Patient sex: M
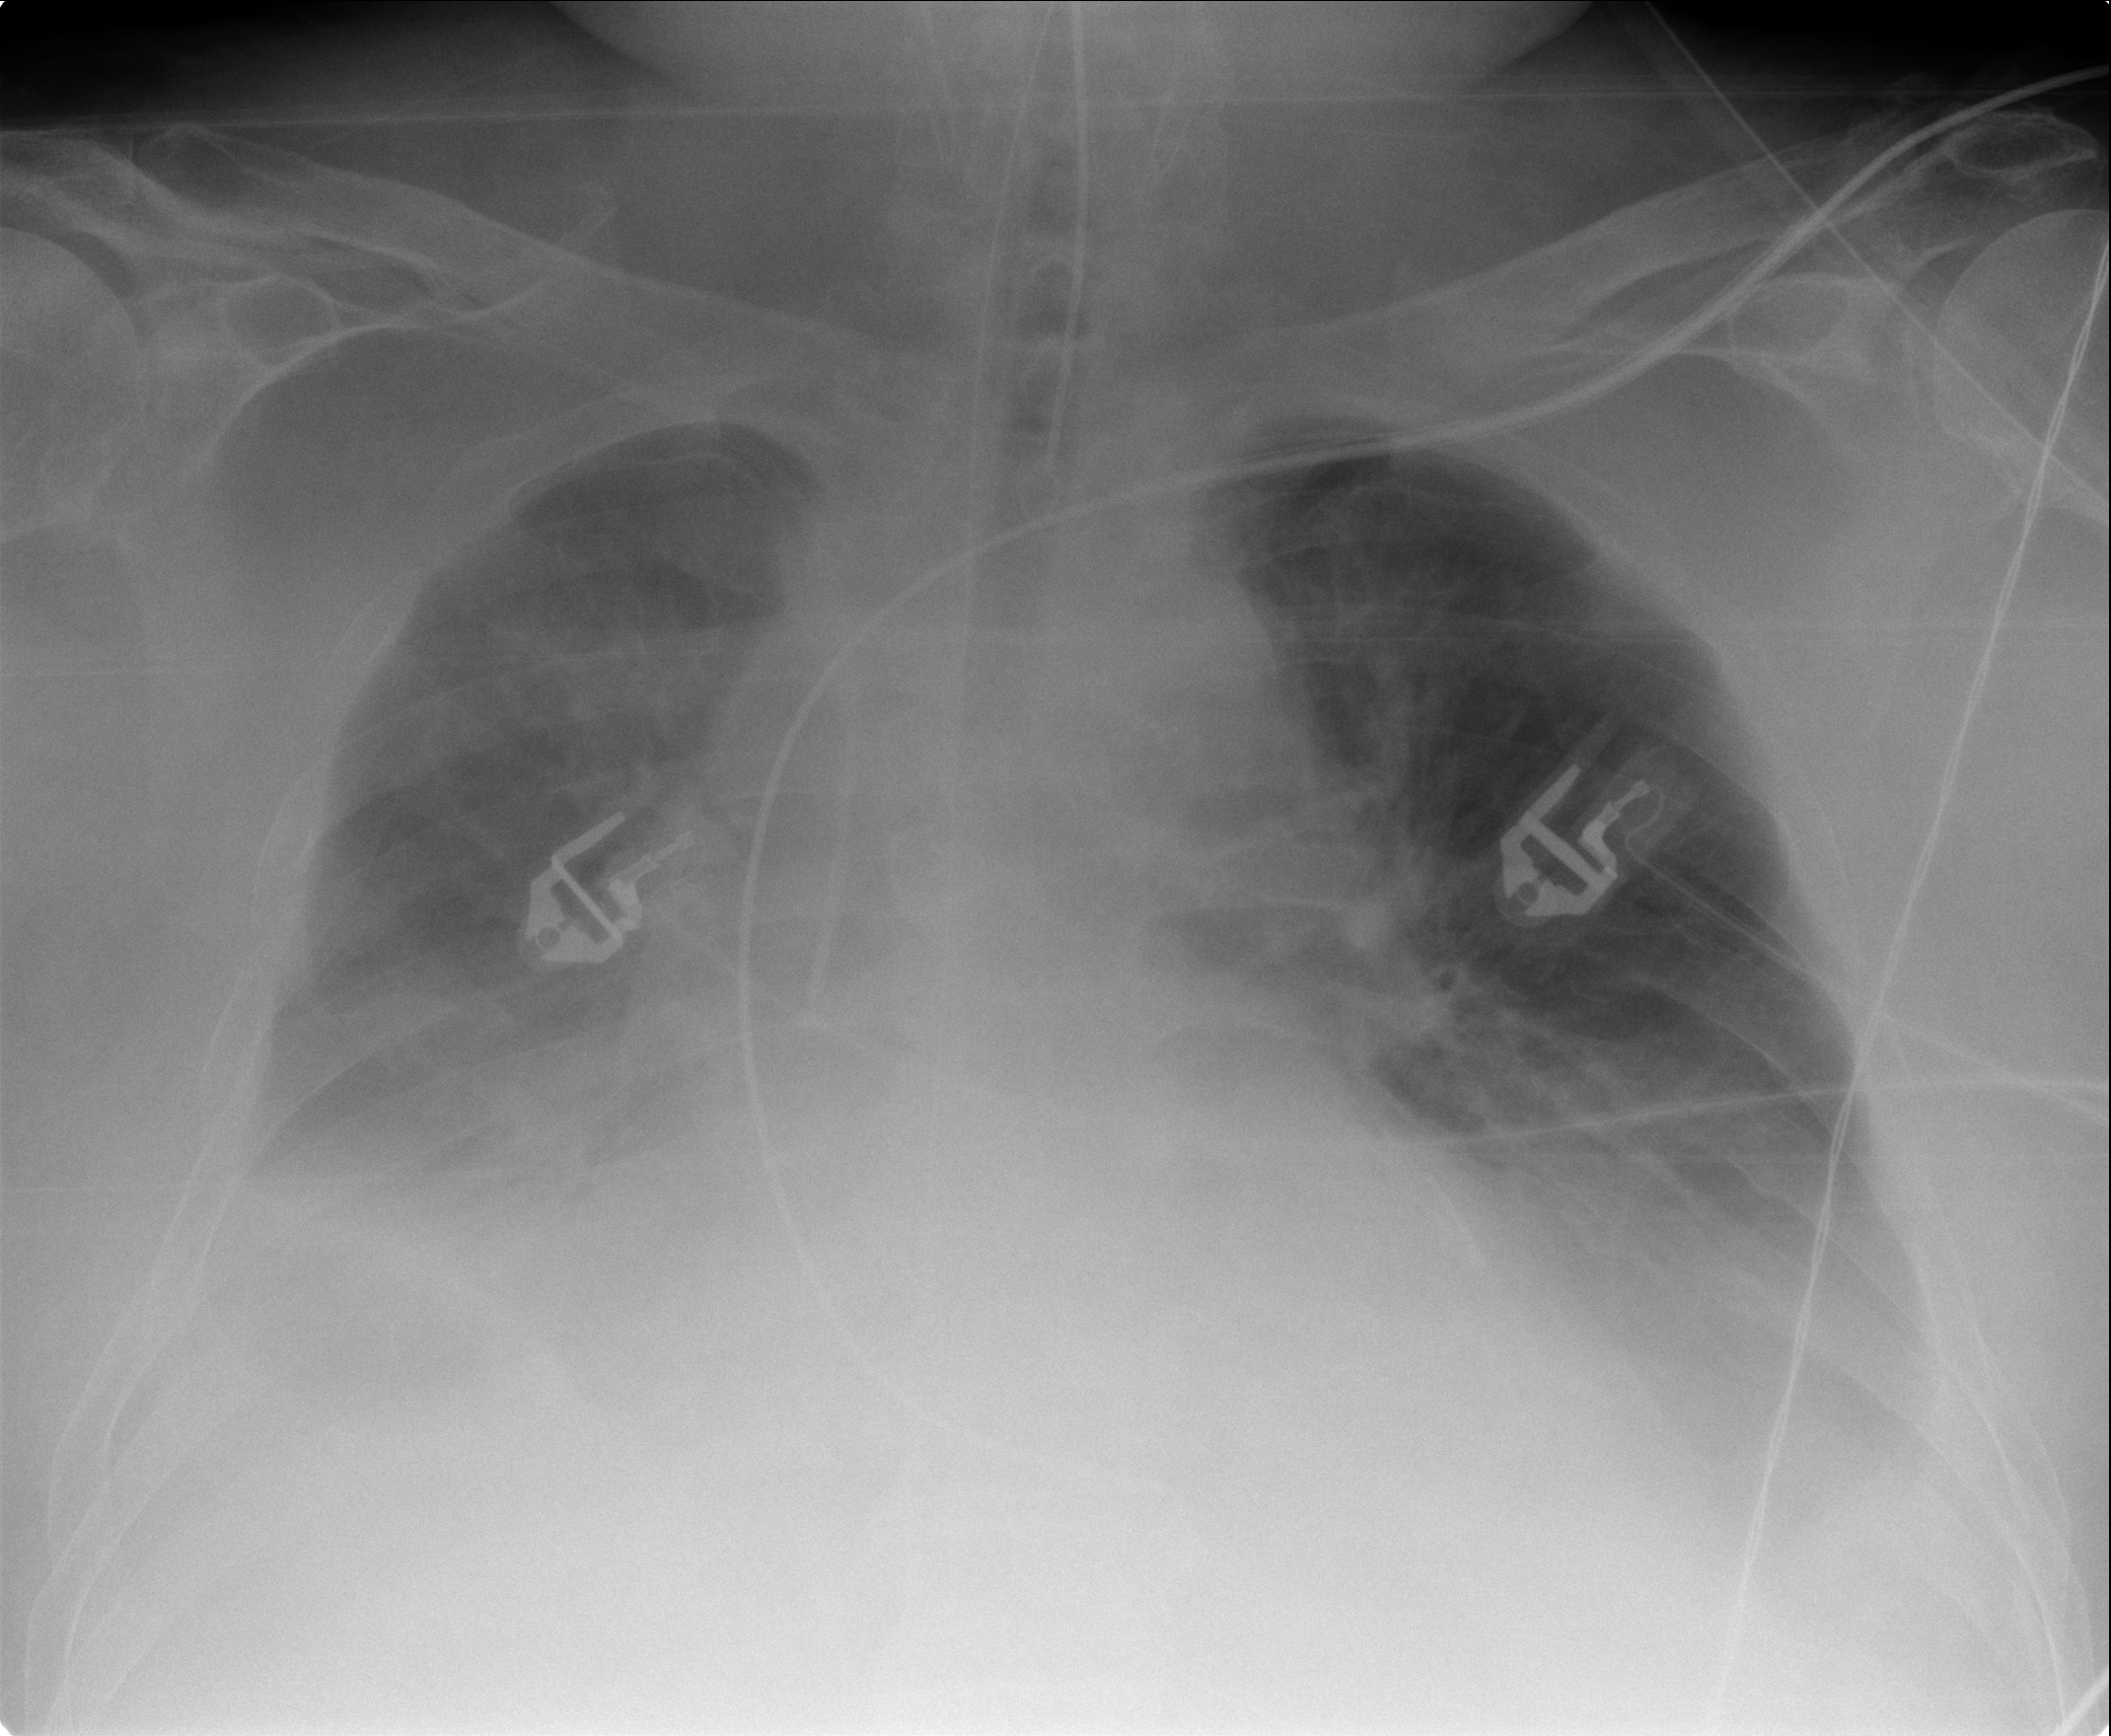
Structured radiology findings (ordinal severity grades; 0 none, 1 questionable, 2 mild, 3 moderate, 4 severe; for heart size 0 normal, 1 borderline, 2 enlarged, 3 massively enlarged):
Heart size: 1
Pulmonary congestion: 3
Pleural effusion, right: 2
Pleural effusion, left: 2
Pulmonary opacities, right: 2
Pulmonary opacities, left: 0
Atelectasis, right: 2
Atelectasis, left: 2